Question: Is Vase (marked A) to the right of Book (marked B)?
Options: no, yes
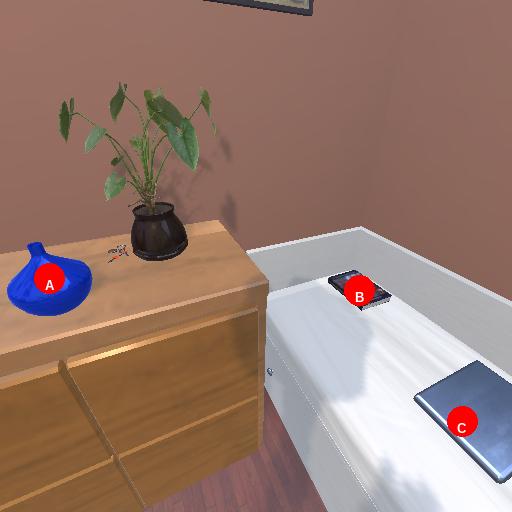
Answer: no